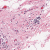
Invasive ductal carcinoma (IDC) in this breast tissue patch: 0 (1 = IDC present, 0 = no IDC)